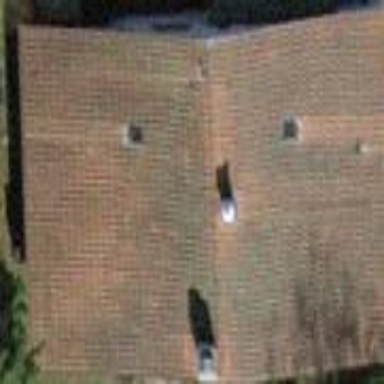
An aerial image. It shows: Building with tiled roof.